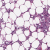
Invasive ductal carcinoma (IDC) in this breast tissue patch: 1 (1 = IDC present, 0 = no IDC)